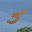
Label: 5